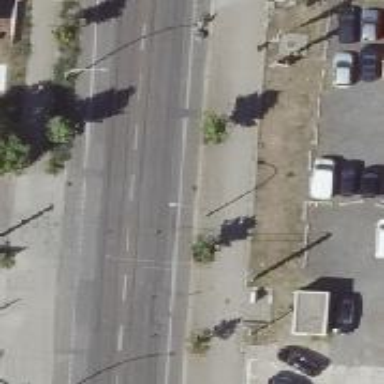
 and there are exclusive lanes for cyclists in both directions."